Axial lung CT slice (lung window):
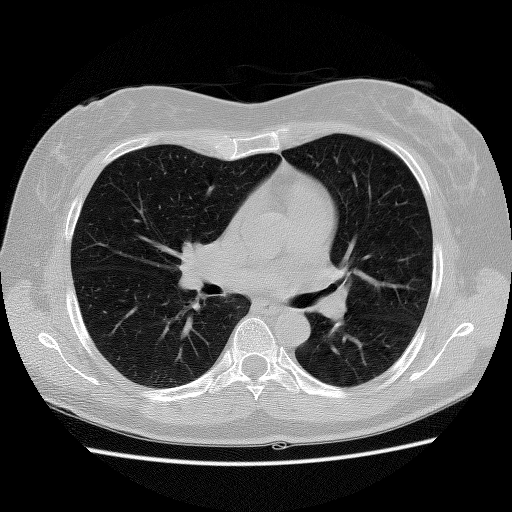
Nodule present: no